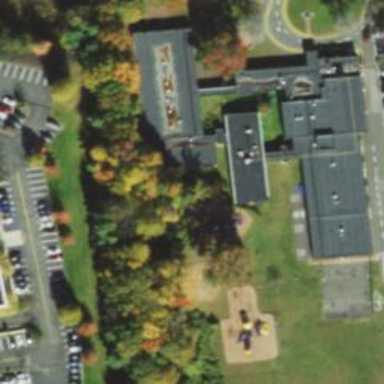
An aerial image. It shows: School building.